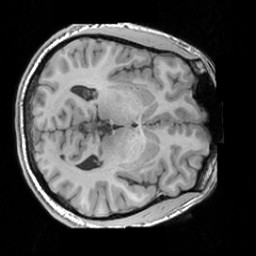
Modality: T1w
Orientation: axial
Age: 34
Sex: male
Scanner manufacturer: siemens
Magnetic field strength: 3 T
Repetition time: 1.63 s
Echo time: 0.00311 s